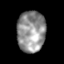
Tissue: skin
Cell type: Epithelial cells
Senescence score: 0.2557
Nuclear area (px): 1138
Mean DAPI intensity: 146.845